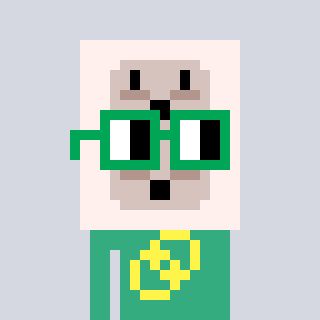
a pixel art character with square green glasses, a outlet-shaped head and a teal-colored body on a cool background